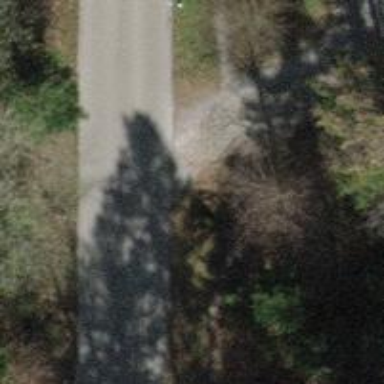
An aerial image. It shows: Path with fine gravel surface. The trail visibility is excellent.